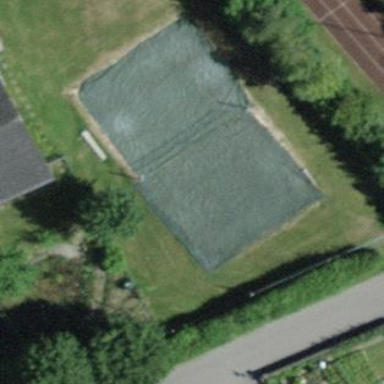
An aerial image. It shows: Sandy pitch for beach volleyball.